Interaction volume radius: 5 \u00c5
Interaction volume height: 20 \u00c5
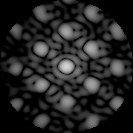
Disorder parameter: 0.262